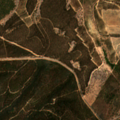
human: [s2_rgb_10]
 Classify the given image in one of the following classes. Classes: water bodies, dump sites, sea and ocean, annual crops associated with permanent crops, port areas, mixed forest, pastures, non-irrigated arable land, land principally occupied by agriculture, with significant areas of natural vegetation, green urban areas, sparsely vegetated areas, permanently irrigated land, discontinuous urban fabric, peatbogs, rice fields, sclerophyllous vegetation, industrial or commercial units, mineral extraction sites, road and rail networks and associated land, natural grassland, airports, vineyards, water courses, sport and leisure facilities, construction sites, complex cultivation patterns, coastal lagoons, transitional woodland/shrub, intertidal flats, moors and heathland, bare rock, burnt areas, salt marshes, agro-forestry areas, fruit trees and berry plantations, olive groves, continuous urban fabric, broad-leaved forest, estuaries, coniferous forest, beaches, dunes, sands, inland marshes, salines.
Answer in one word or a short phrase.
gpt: olive groves, broad-leaved forest, transitional woodland/shrub